Question: If you use Bootstrap's grid system to lay out your pages, and there are <URL>:

Do I try to configure the nuxt-img sizes to match the column sizes for each breakpoint? In my case, I am just using the 'md' columns to keep things simple like so:
'''
<div class="container">
<div class="row>
<div class="col-md-8>
<nuxt-img
provider="cloudinary"
:src="post.publicId"
width="2450"
height="3600"
class="img-fluid card-img-top" // <----- 'img-fluid' tells image to take width of its container
sizes="XXXX" //<--- I am not sure what sizes to put here???
/>
</div>
<div class="col-md-4">
....etc....
</div>
</div>
</div>
'''
Can someone provide some guidance on how I can tailor the Nuxt-img component best for Bootstrap grid columns? Thank you!
Update: Here's a sandbox test: <URL>
I have the below settings like so:
'''
<nuxt-img
provider="cloudinary"
src="117_acy7d3"
width="431"
height="600"
class="figure-img img-fluid card-img-top shadow"
sizes="sm:576px md:768px lg:992px xl:1200px xxl:1400px"
/>
'''
Check out the network tab...you'll see that even if you start your browser viewport less than 400px wide, the browser still seems to download the large picture of 1200x1671:
<URL>
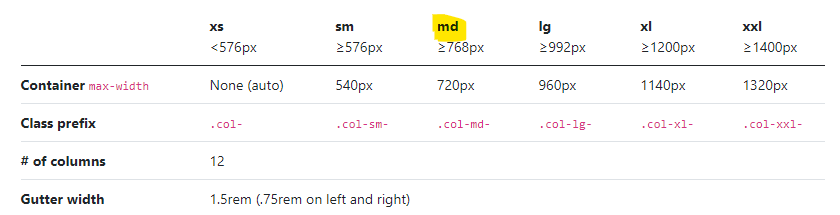
Answer: ### Update
Not sure about more optimizations, but I achieved to make it work with this
'''
<nuxt-img
provider="static"
src="/images/stairs.jpg"
width="431"
height="600"
class="figure-img img-fluid card-img-top shadow"
sizes="sm:100vw md:50vw lg:400px"
/>
'''
It is loading the images properly (regarding their size/weight), depending of the screen and generating them during 'yarn generate'. My github repo can be found here: <URL>
---
This kinda depends of what your page is looking like. The fastest is to try some variants of '100vw' in smaller resolutions and some absolute values like '600px' as you would normally do while doing some responsive.
Toggle your devtools and look how this is rendered with the emulated values, like this pretty much.
<URL>
---
This documentation could be a good starting point too: <URL>
Notice that the module will do that for you, it's just to understand the concept.